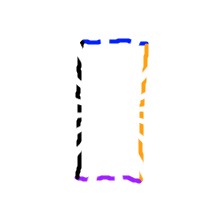
Shape: rectangle